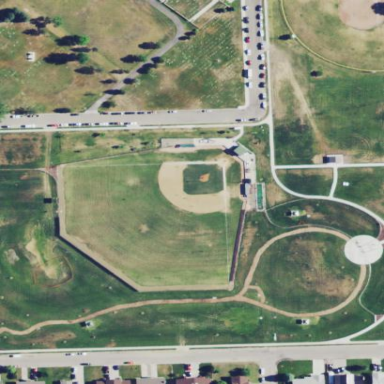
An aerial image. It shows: Baseball pitch for leisure and sports activities.